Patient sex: M
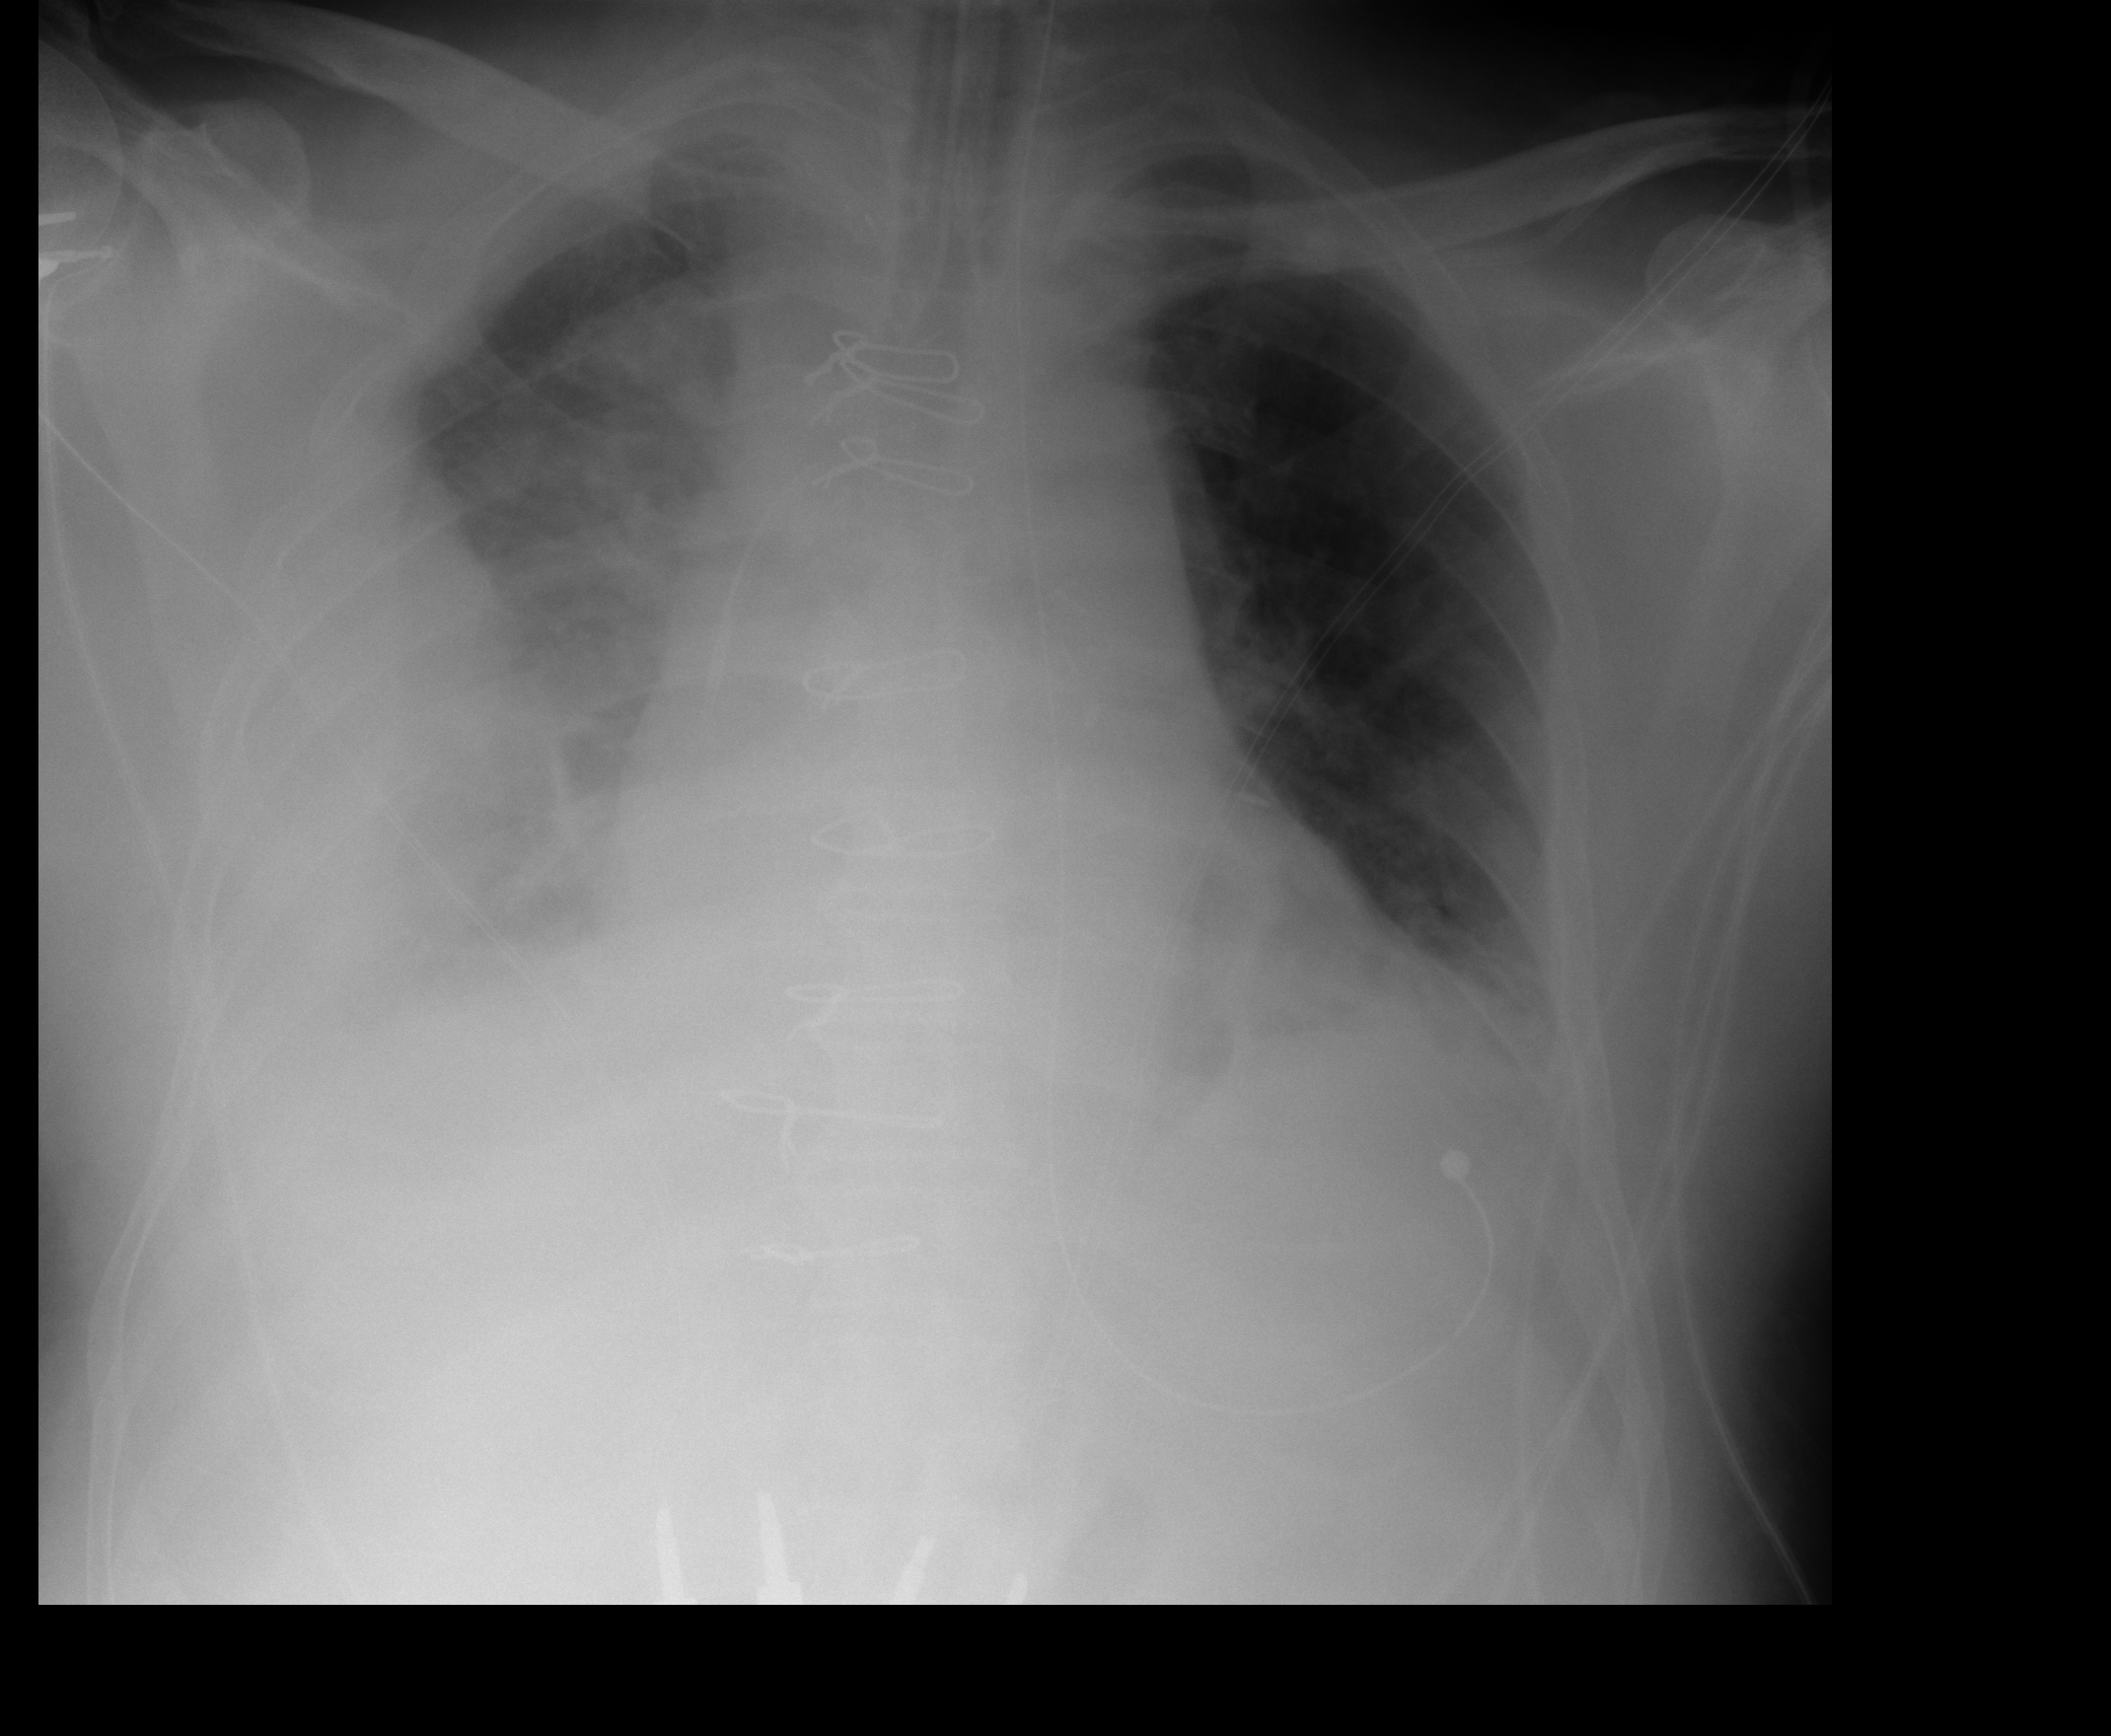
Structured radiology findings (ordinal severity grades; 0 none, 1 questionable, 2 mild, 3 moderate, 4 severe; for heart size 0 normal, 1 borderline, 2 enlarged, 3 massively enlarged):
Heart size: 0
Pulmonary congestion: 2
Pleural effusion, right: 3
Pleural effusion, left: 2
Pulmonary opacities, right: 2
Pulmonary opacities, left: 0
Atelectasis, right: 3
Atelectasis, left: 2